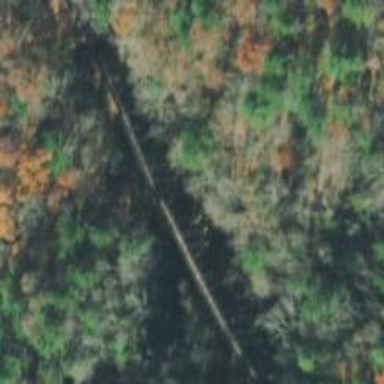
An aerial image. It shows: Bridge over railway line.